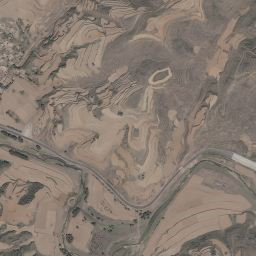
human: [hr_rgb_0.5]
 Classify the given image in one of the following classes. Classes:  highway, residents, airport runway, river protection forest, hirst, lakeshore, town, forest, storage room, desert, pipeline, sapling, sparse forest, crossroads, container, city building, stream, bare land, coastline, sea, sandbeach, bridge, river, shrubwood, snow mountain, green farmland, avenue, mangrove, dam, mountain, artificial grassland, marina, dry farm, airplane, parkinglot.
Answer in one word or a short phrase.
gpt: mountain